Question: Count the number of objects in the diagram.
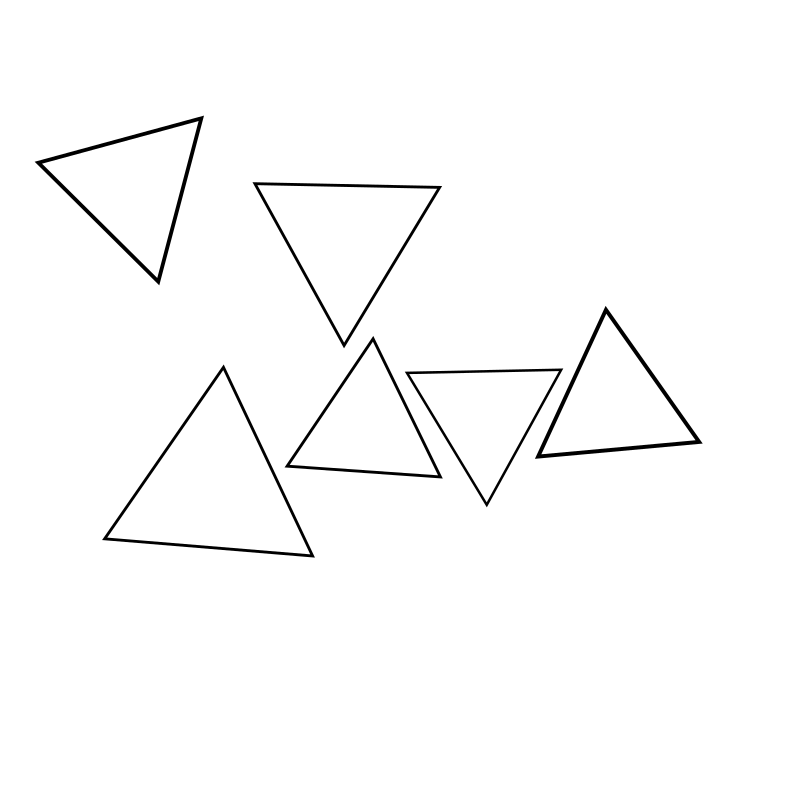
Answer: 6